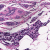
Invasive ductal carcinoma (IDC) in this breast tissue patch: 0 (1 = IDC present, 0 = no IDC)